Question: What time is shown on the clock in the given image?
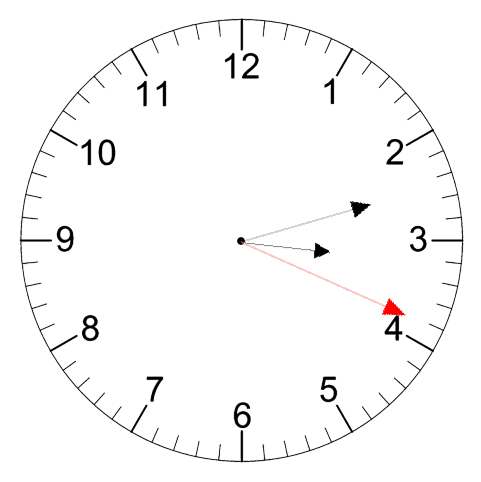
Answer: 03:12:19